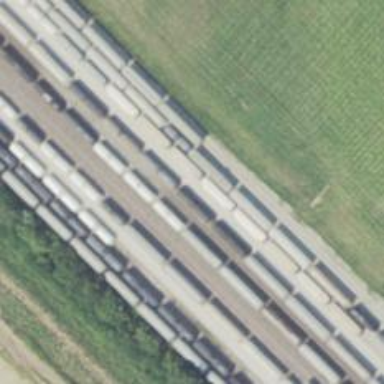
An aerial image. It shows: Railway track.